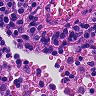
Metastatic tissue present: no